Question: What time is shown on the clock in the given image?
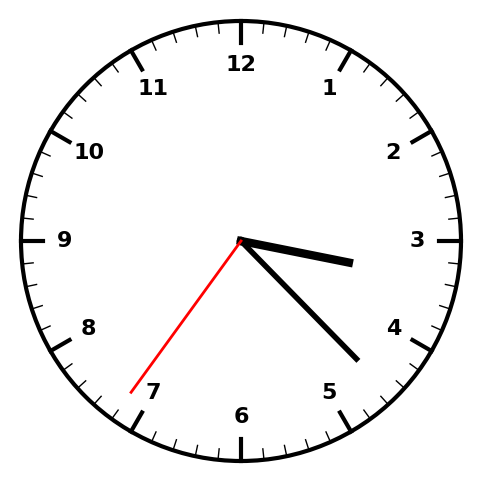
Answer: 03:22:36